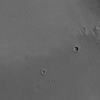
Atmospheric dust classification: not_dusty